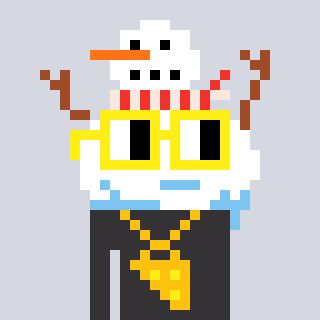
a pixel art character with square yellow glasses, a snowman-shaped head and a grayscale-colored body on a cool background